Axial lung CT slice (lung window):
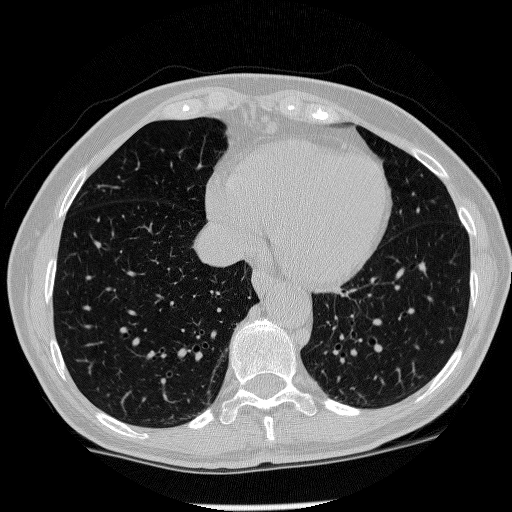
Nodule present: no